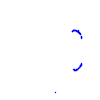
Particle: kaon